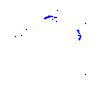
Particle: kaon